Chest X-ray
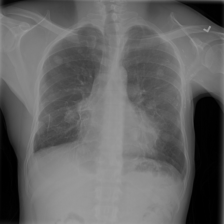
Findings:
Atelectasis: negative
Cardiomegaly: negative
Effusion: negative
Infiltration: negative
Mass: negative
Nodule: negative
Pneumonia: negative
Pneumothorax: negative
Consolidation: negative
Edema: negative
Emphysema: negative
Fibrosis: negative
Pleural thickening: negative
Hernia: negative